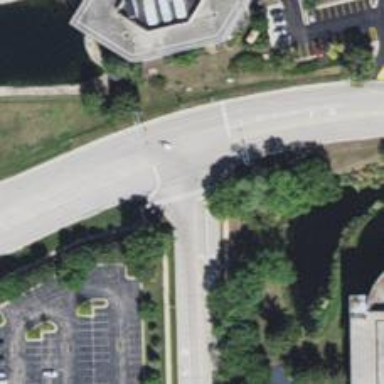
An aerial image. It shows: Residential road with asphalt surface and separate sidewalk.